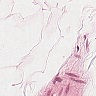
Metastatic tissue present: no